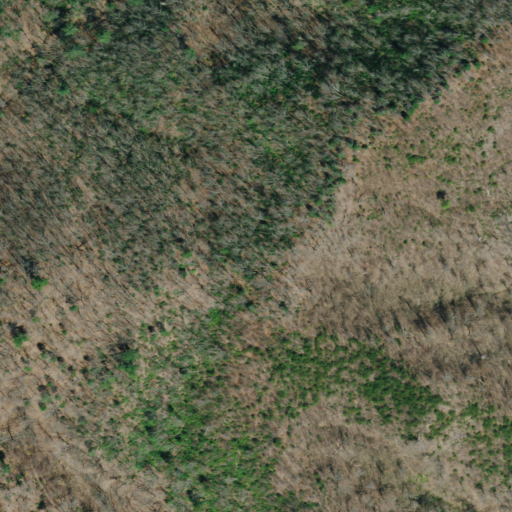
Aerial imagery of mountain in Tennessee named Looking Glass Mountain containing deciduous forest, mixed forest, and evergreen forest